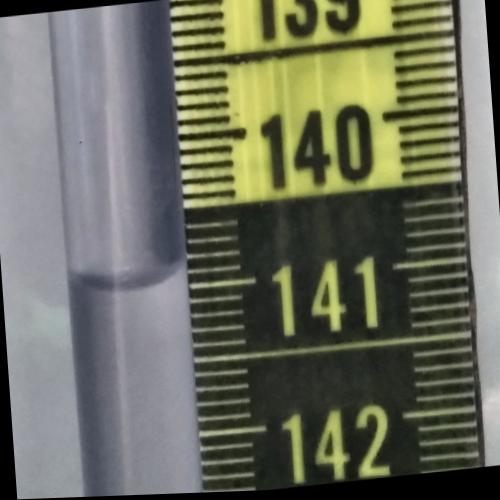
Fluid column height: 140.9 cm